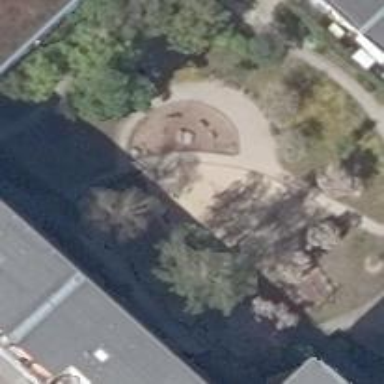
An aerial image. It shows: Playground area for leisure activities on the land.